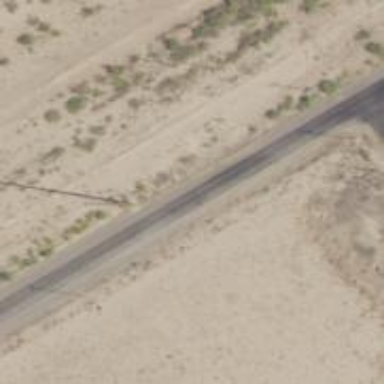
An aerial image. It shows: Power pole.